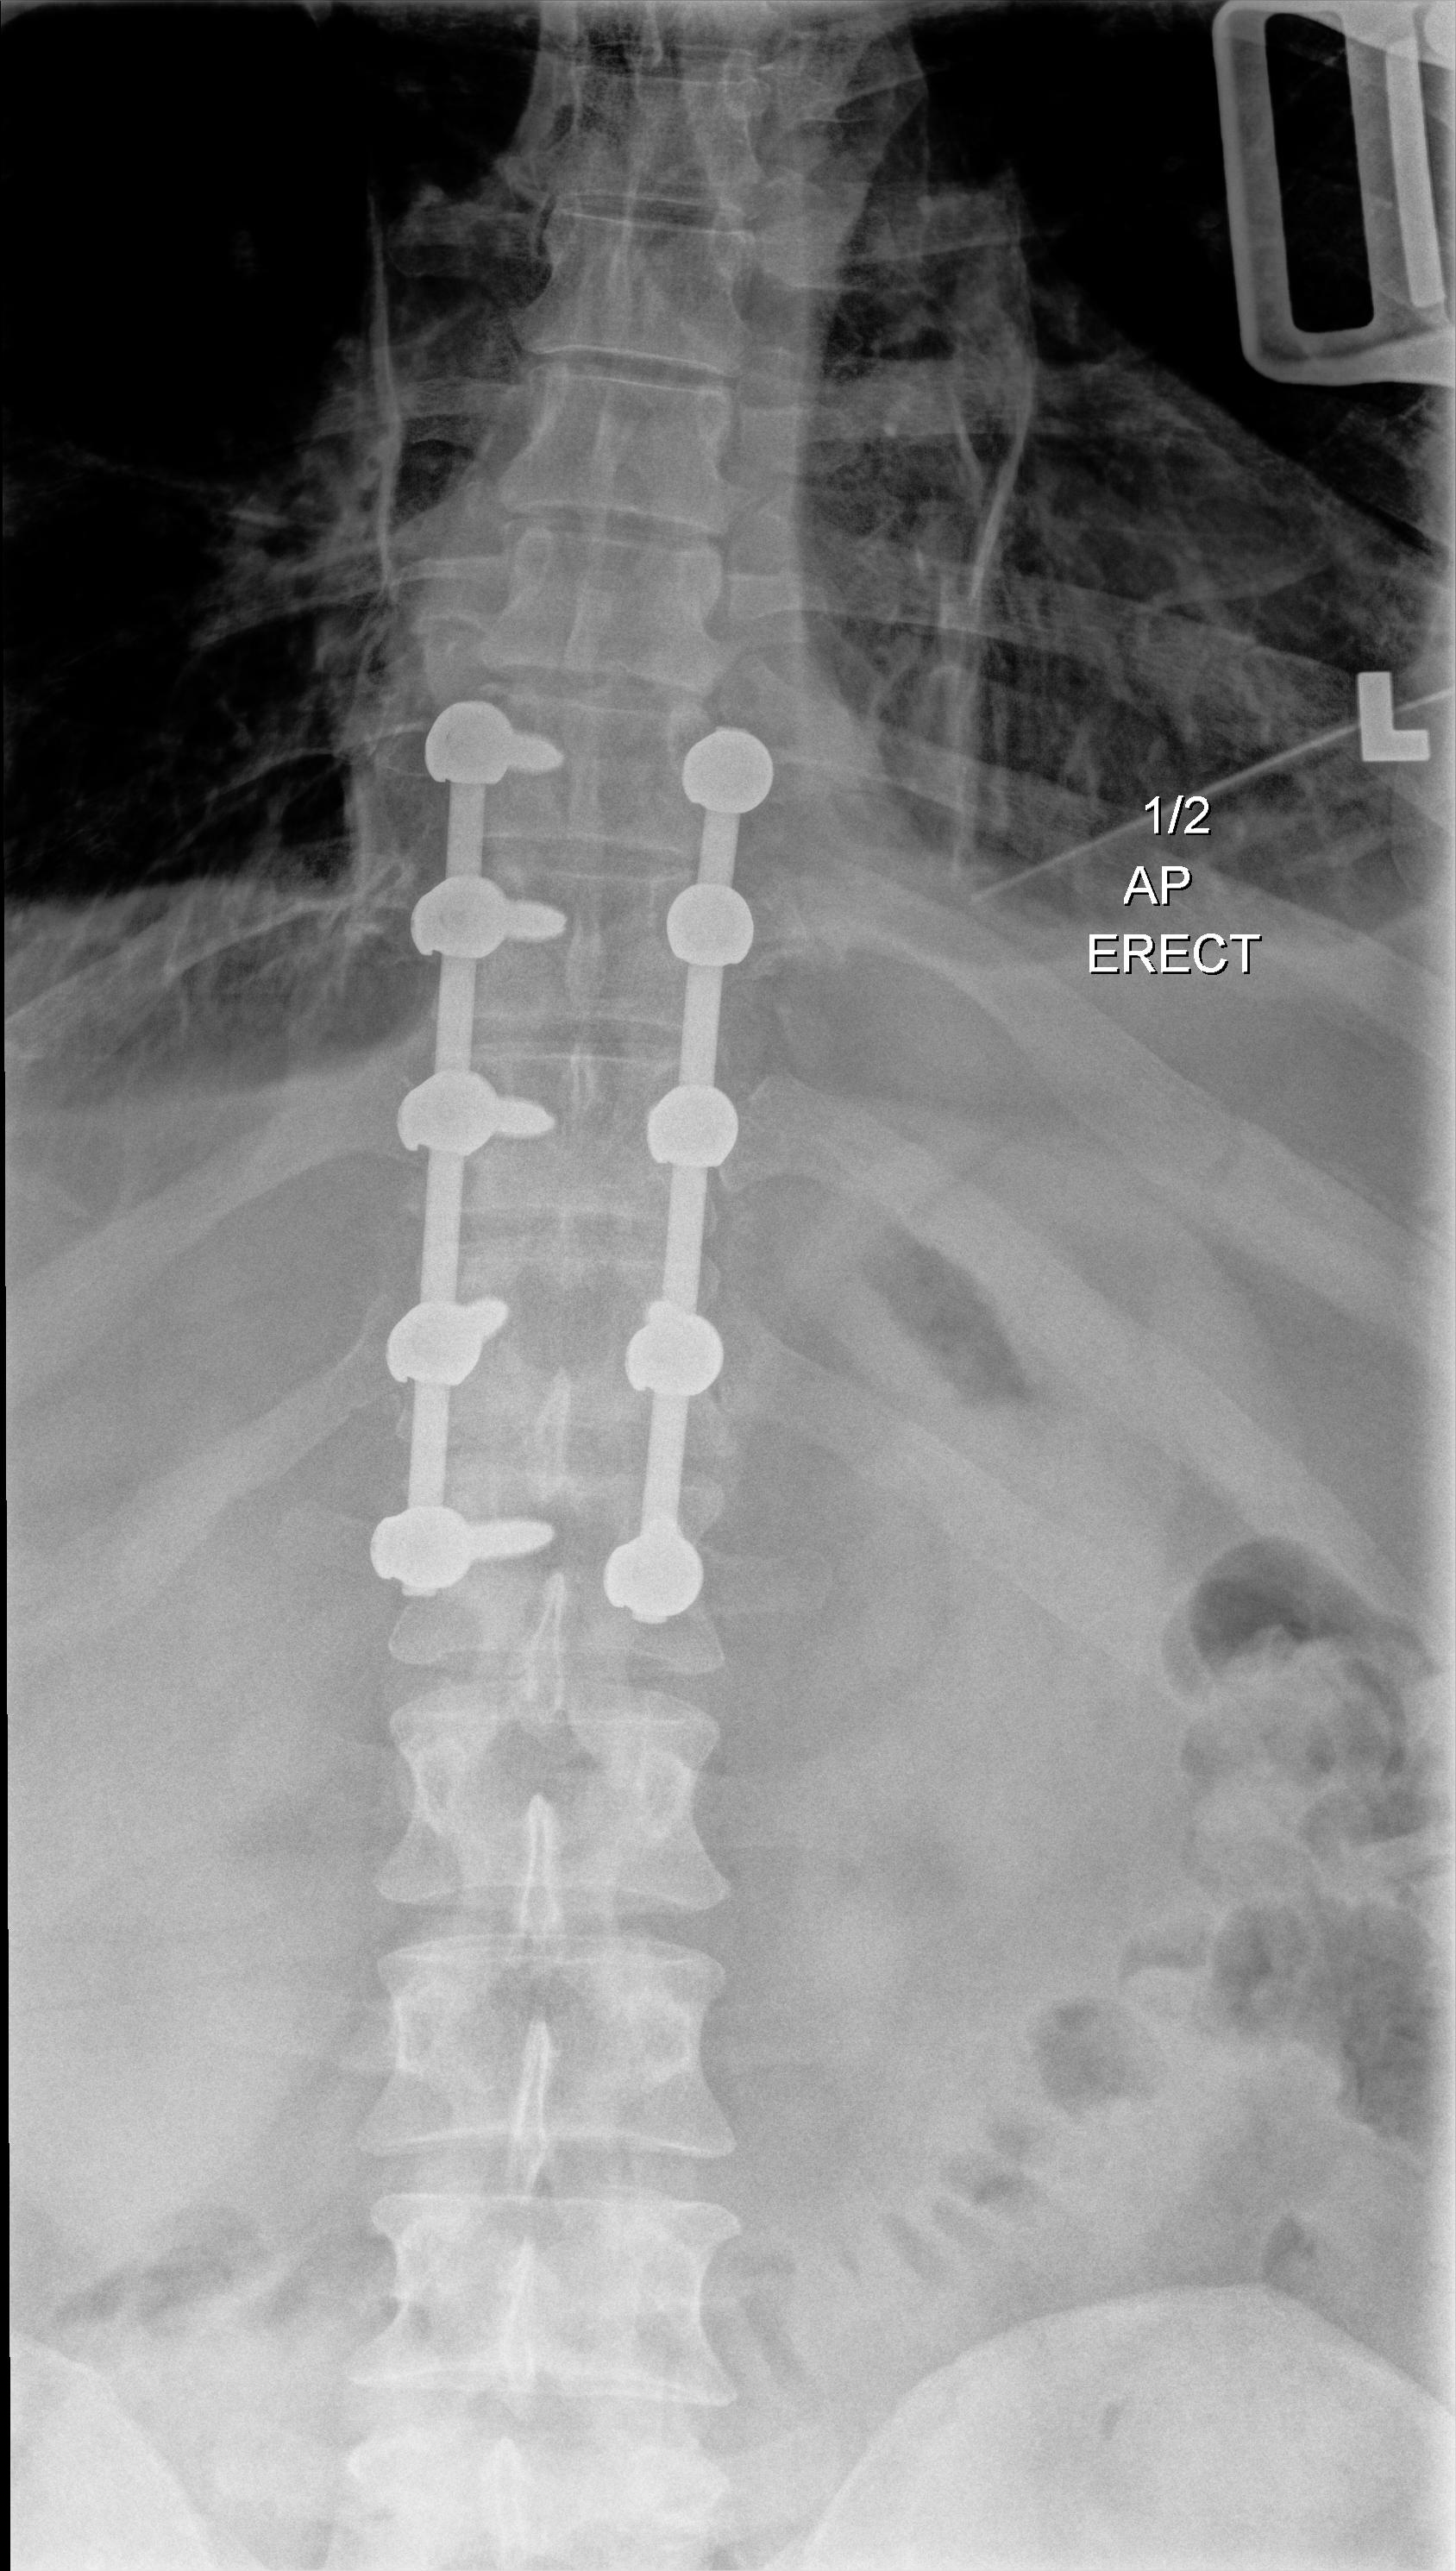
View: AP
Implant manufacturer: Styker everest (K2M)